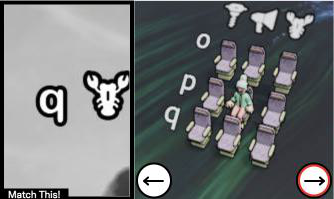
Task: seats
Answer: no